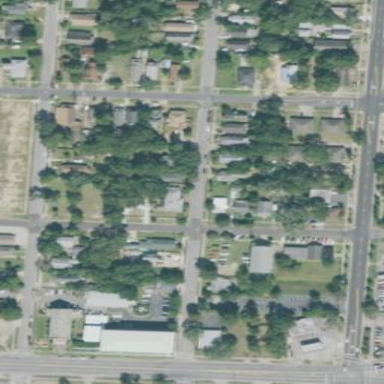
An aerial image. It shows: This residential area consists of single-family homes.